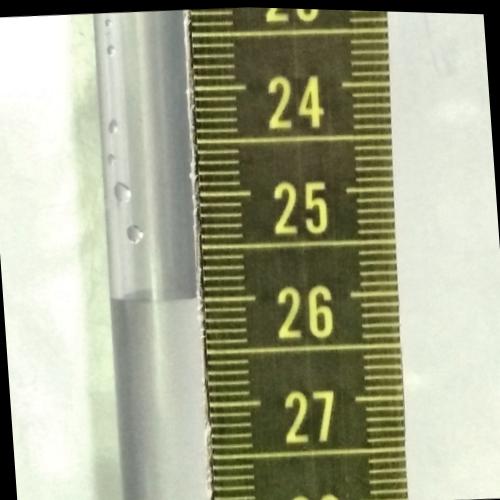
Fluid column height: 26.0 cm